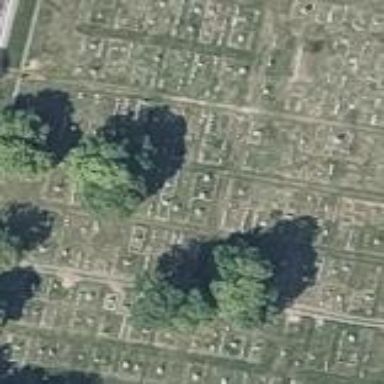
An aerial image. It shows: Cemetery with wall surrounding it.